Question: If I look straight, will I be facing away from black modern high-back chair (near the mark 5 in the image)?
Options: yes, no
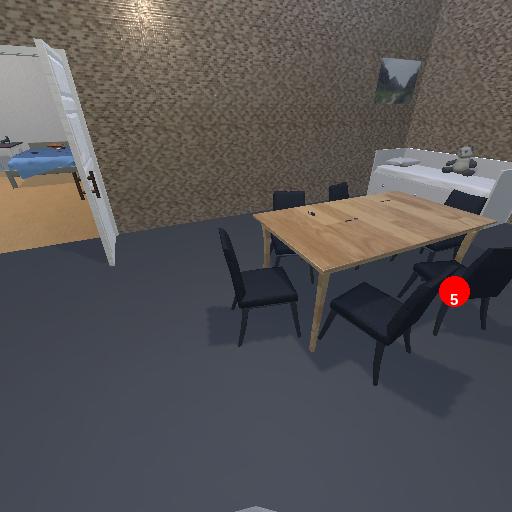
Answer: yes